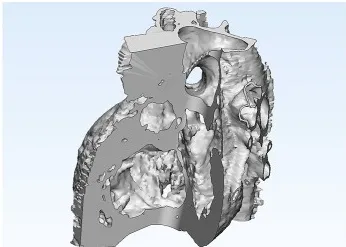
Screenshot of post-processing in 3-Matic. This software was used to cut the myocardium model in such a way that the VSDs could be visualized clearly. The two parts of the model were then printed separately, but fitted together cleanly (A-C).
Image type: radiology (ct)